Question: I have an activity with the following layout.

So in this screen, initally the 'ListView'is empty. I type some text in 'EditText'and click on the search icon next to it, the app fetched the items from server and populates the 'ListView'. Now the problem is that the 'ListView' scrolls down to the last item.
Code in my 'onClick()' of search 'Button'
'''
String str_searchTxt = mEt_search.getText().toString().trim();
if (str_searchTxt.length() == 0) {
Toast.makeText(getApplicationContext(),
getResources().getString(R.string.ENTER_MANDATORY),
Toast.LENGTH_LONG).show();
return;
}
// get items List in araryList
itemList = getItemList(messageHandler,str_searchTxt);
'''
Code in my message handler:
'''
public void handleMessage(Message msg) {
super.handleMessage(msg);
switch (msg.what) {
case 2:
String txt = msg.getData().getString("text");
Log.i("Result", txt);
progressDialog.dismiss();
if (txt.equalsIgnoreCase("success")) {
lview3 = (ListView) findViewById(R.id.listView1);
adapter = new ListViewCustomAdapter(
SearchAssetActivity.this, itemList);
lview3.setAdapter(adapter);
lview3.setOnItemClickListener(SearchAssetActivity.this);
lview3.requestFocus();
lview3.setSelection(0);
}
}
'''
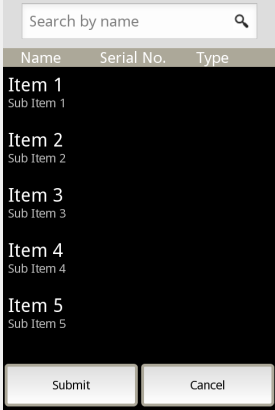
Answer: You can use <URL> of ListView,
'''
mListView.setSelection(first_position);
'''
Else you can try,
'''
mListView.setSelectionAfterHeaderView();
'''